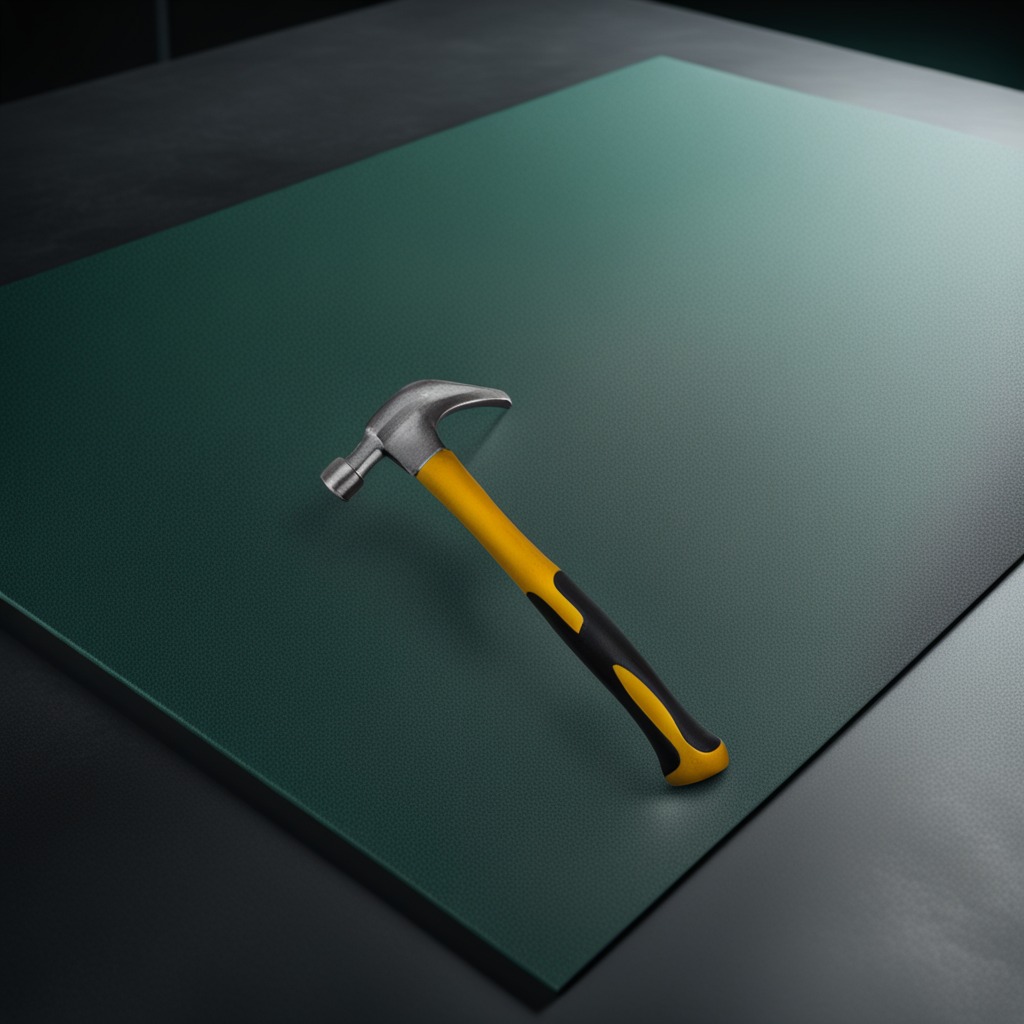
A hammer lies on the green rubber mat.